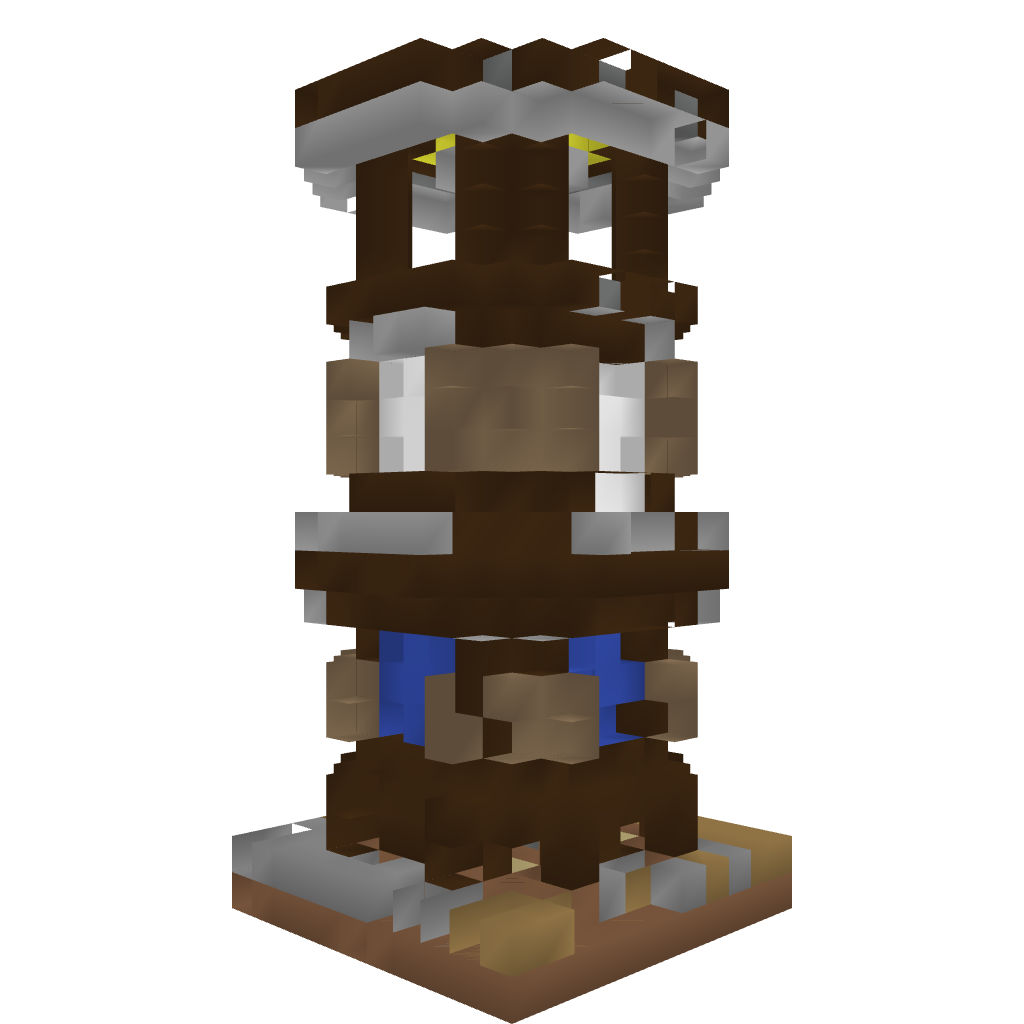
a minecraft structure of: Small Guard Tower (Medieval)